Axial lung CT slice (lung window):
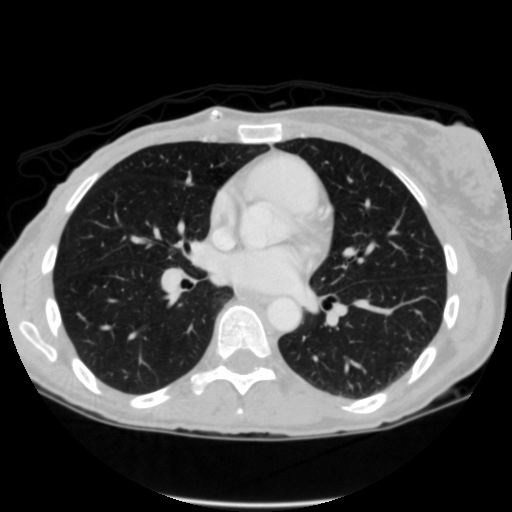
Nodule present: no